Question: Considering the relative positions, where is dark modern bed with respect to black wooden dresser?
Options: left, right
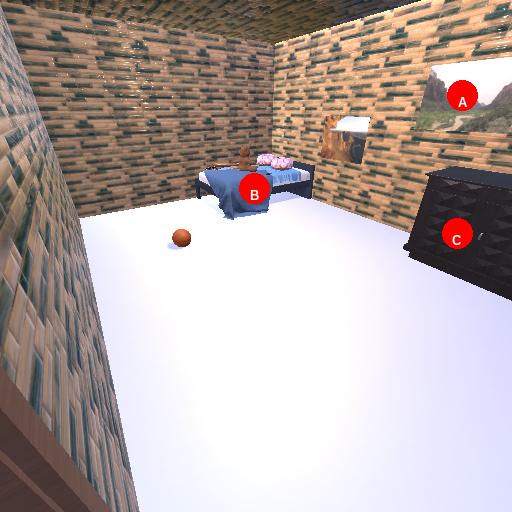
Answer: left